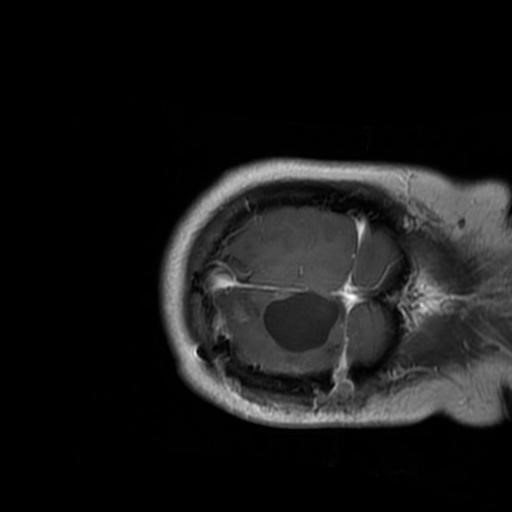
Label: brain_glioma